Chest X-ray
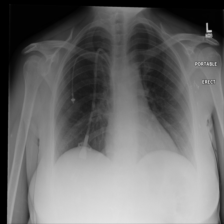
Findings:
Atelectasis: negative
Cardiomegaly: negative
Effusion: negative
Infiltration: negative
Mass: negative
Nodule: negative
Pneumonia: negative
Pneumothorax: negative
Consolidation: negative
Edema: negative
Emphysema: negative
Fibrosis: negative
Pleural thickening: negative
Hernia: negative